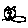
Label: cat